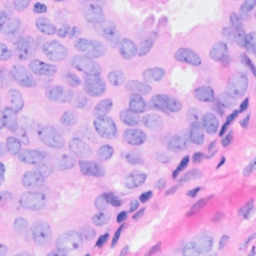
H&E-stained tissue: Breast